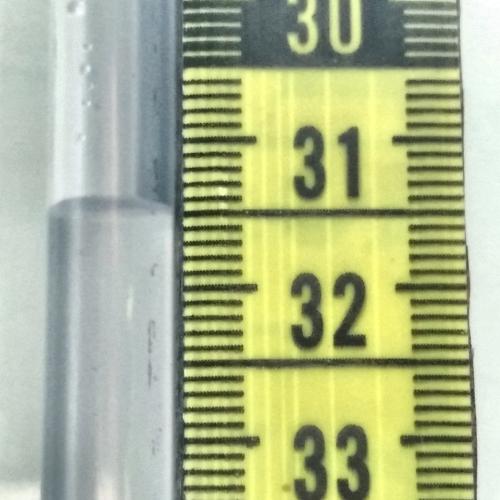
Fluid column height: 31.5 cm